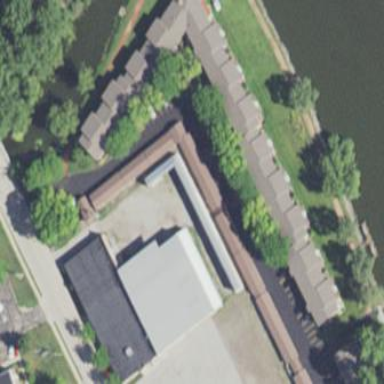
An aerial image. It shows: View of roof of building.